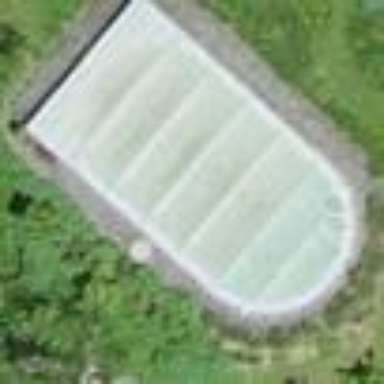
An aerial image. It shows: Swimming pool located in leisure land.